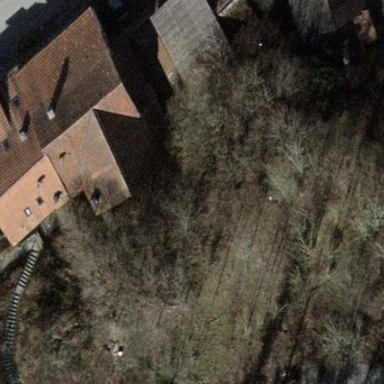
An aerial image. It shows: Semi-detached house with gabled roof.